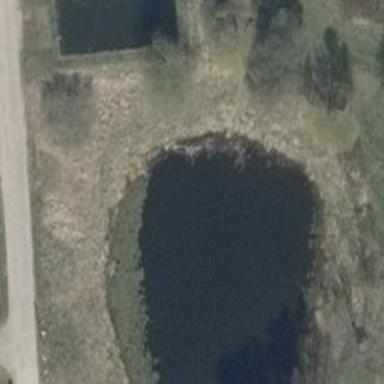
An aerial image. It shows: Pond surrounded by natural water.